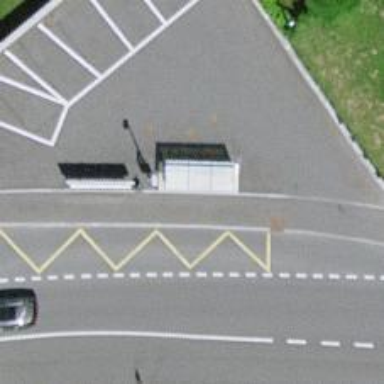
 serving as platform for public transportation."